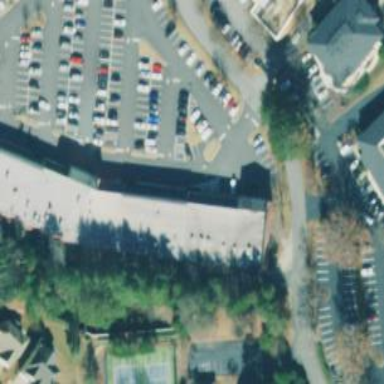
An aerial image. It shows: Fitness center located in leisure land.